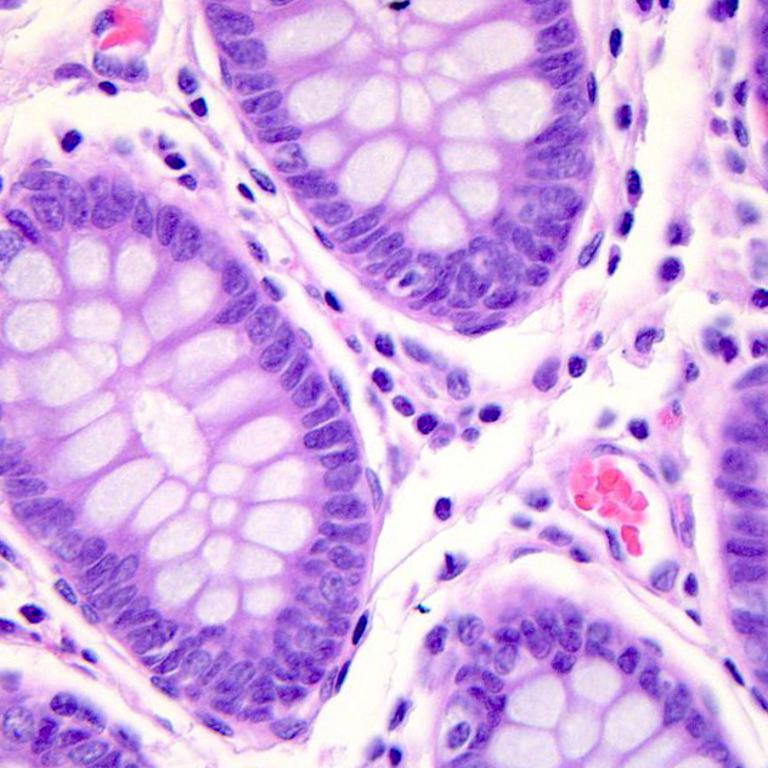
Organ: colon
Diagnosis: benign